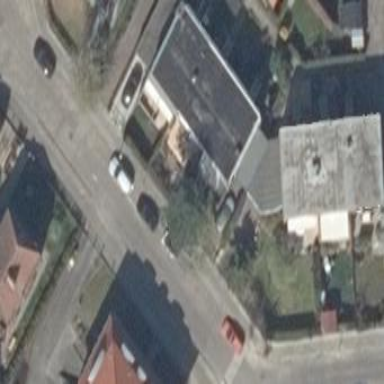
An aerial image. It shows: Terrace building.